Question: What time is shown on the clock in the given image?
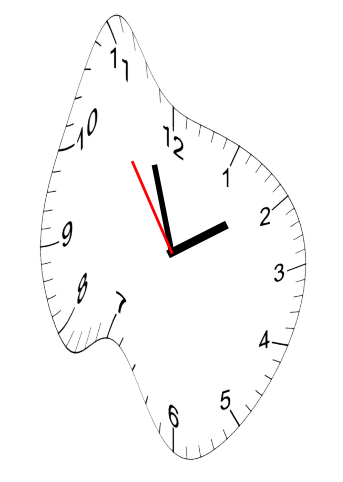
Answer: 01:56:54